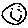
Label: smiley face